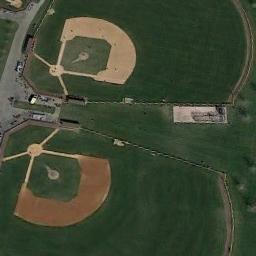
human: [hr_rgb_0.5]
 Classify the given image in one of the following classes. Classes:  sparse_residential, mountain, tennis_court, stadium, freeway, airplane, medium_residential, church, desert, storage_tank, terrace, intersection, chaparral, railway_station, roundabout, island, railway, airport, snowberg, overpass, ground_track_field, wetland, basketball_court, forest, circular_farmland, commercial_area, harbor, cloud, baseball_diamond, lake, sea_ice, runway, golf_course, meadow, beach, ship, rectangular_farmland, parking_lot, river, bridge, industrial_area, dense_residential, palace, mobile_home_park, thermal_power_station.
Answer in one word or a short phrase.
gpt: baseball_diamond